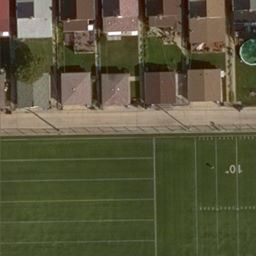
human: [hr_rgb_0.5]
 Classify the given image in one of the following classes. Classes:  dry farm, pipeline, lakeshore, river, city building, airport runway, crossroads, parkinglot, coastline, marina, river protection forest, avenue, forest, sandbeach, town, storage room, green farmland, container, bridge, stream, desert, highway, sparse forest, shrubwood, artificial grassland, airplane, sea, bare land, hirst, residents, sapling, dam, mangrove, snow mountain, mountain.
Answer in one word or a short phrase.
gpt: artificial grassland